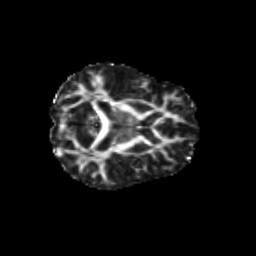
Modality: FA
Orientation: axial
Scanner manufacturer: siemens
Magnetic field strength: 3 T
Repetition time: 9.2 s
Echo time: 0.084 s